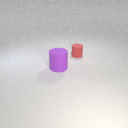
large purple rubber cylinder in front of small red rubber cylinder